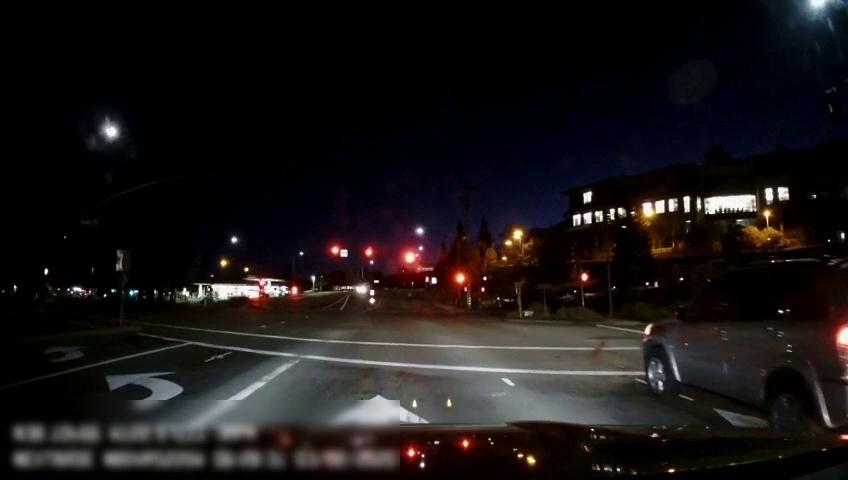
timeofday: Night
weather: Cloudy
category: Drivable Space
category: Vehicles | SUV
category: Lanes | Current Lane
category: Lanes | Current Lane
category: Lanes | Alternate Lane
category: Lanes | Opposite Lane
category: Lanes | Opposite Lane
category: Traffic | Lights
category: Traffic | Lights
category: Traffic | Lights
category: Traffic | Lights
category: Traffic | Lights
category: Traffic | Lights